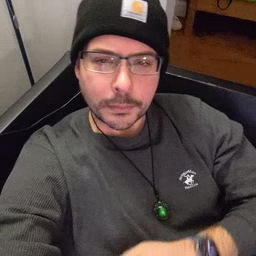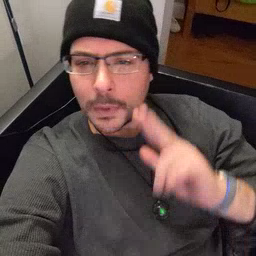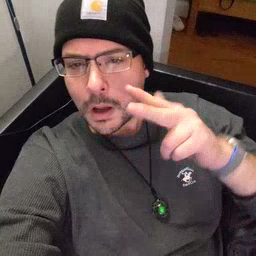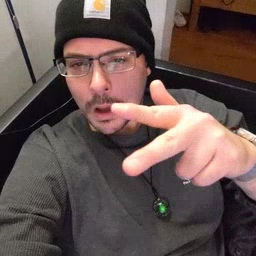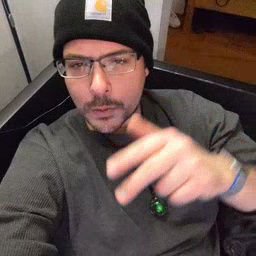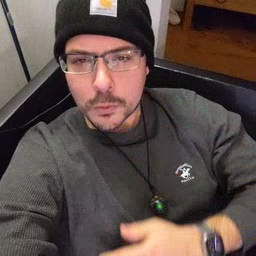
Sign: helicopter